Question: Powerline works perfectly in gvim, but any terminal emulator omits the color highlight, including konsole.

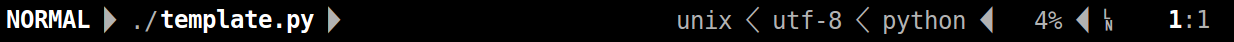
Answer: Turned out I needed CSApprox, available as <URL>.